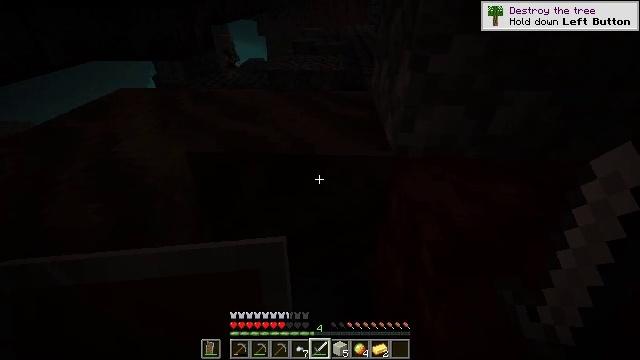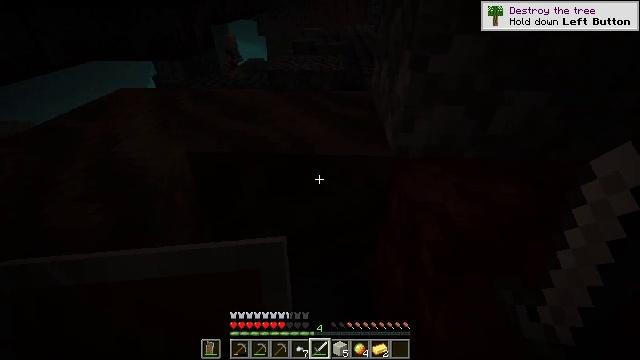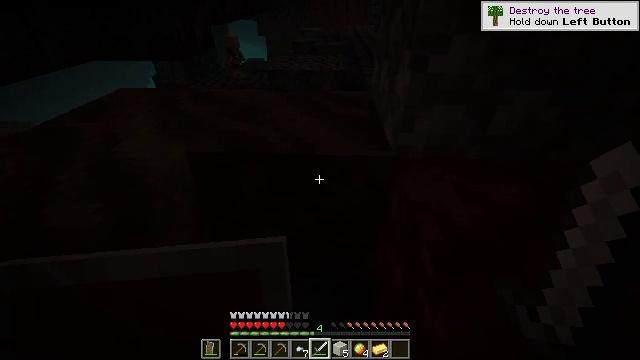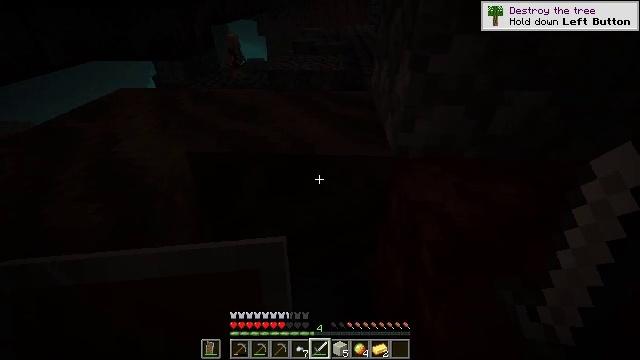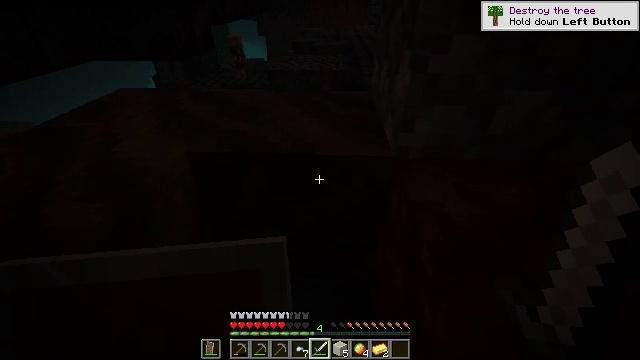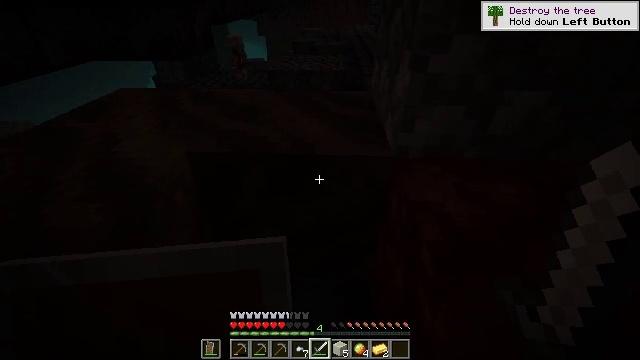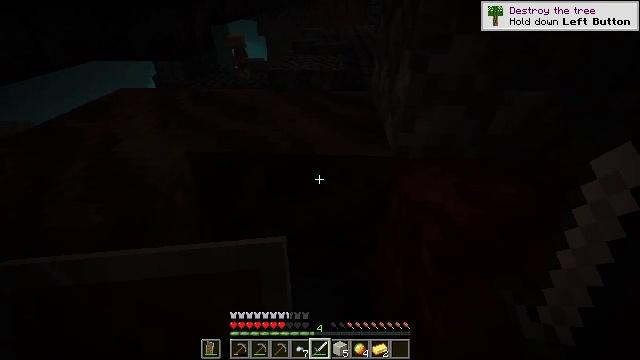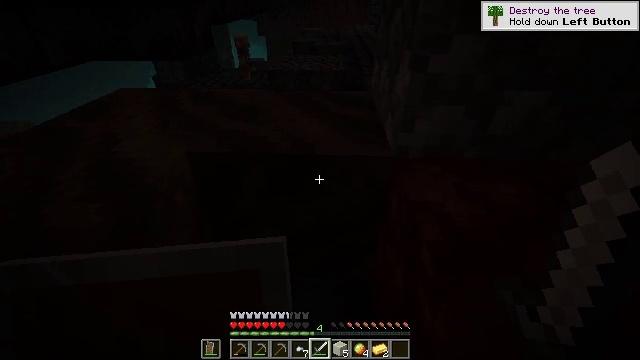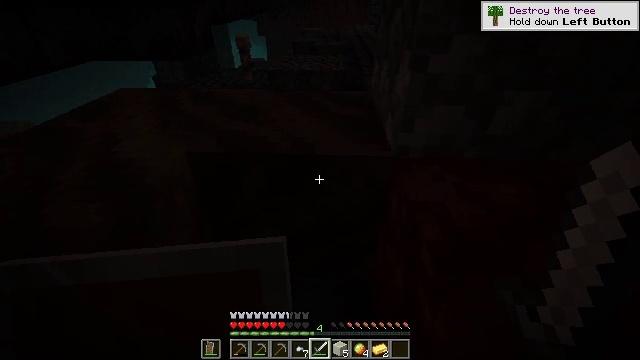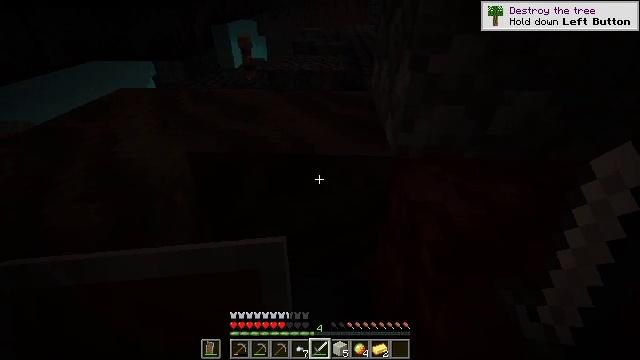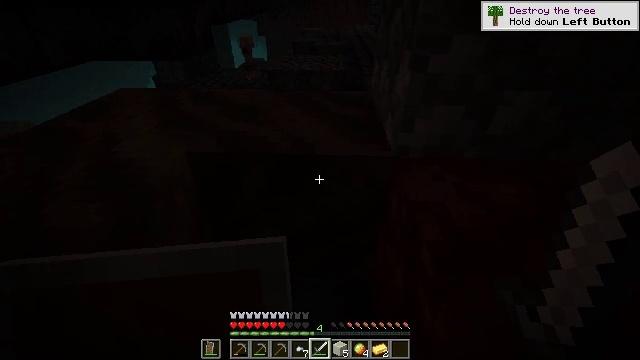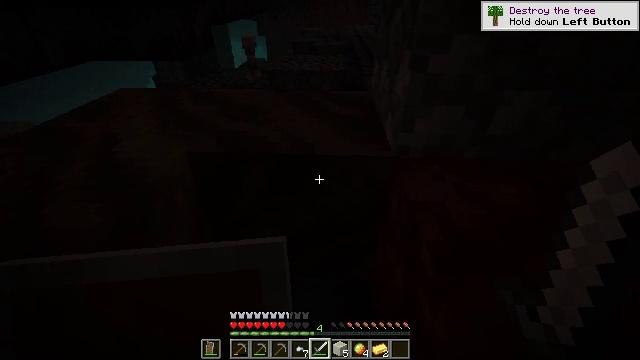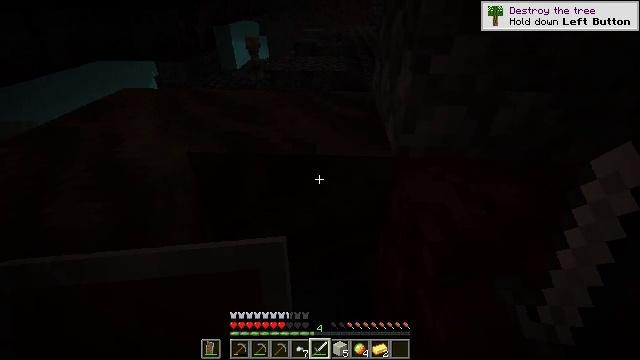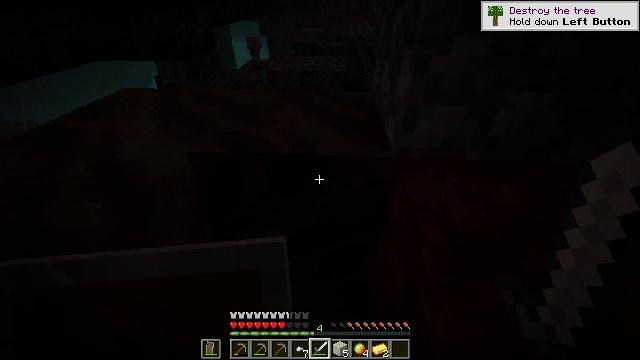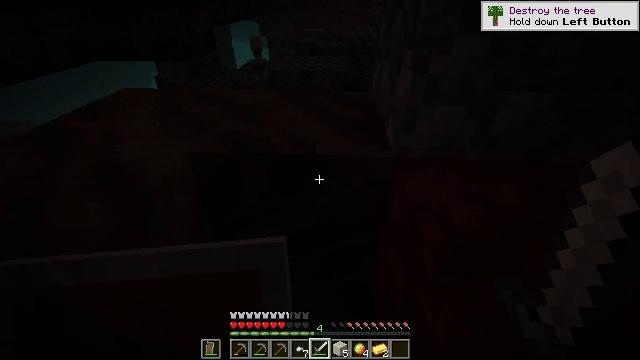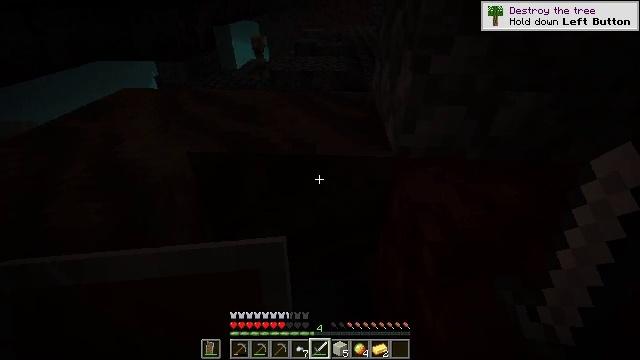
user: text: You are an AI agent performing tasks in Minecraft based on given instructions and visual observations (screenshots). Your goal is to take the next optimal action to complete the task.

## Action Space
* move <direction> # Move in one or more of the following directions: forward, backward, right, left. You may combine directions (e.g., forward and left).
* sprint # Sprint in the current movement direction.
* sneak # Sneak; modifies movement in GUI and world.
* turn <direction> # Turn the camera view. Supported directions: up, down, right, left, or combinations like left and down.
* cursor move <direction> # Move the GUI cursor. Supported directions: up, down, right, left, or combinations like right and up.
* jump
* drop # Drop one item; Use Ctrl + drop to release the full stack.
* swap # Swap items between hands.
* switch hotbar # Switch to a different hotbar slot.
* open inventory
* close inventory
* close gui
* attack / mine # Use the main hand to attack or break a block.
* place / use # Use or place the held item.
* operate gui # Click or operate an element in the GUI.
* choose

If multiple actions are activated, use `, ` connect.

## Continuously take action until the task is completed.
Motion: motion action
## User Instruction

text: Retrieve polished blackstone bricks from a structure.
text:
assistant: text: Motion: no_op
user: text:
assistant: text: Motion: no_op
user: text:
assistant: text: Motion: no_op
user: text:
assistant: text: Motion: no_op
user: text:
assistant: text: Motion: no_op
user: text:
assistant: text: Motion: no_op
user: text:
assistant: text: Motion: no_op
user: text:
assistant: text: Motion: no_op
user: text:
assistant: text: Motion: no_op
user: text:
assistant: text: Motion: no_op
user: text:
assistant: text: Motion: no_op
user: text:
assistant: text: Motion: no_op
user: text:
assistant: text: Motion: no_op
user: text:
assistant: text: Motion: no_op
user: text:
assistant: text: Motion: no_op
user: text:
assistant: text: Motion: no_op
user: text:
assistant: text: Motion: no_op
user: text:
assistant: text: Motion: no_op
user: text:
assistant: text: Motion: no_op
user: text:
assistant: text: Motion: no_op
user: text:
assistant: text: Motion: no_op
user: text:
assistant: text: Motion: no_op
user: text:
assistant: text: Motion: no_op
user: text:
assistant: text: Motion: no_op
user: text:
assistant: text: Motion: no_op
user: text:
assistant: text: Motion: no_op
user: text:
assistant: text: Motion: no_op
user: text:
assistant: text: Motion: turn right
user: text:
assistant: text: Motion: turn right
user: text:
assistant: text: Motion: turn right